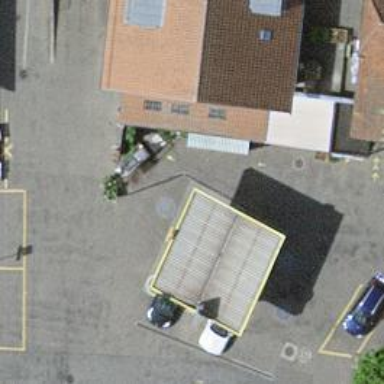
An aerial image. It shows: Fuel station.